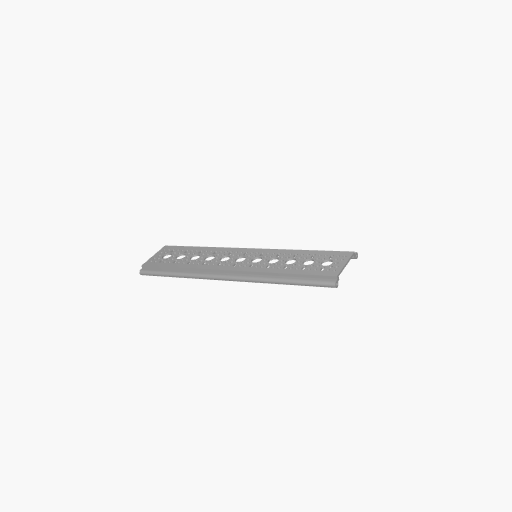
Part: RailChannel11H